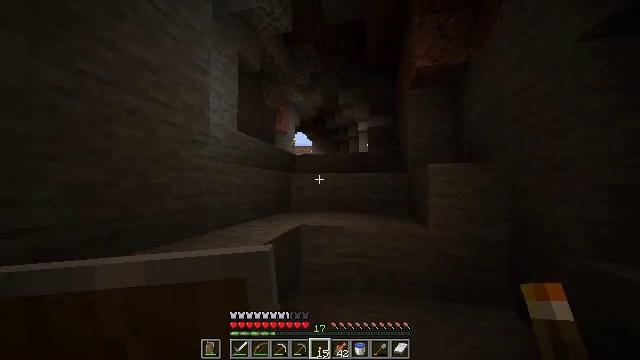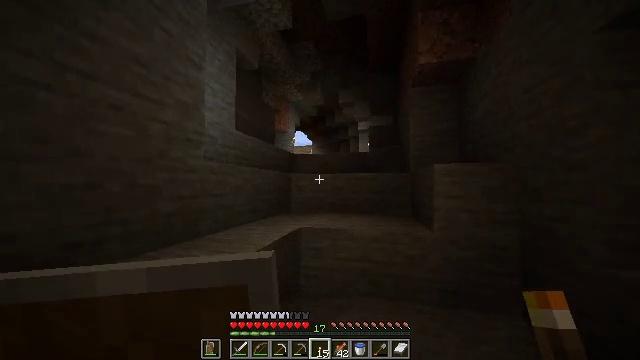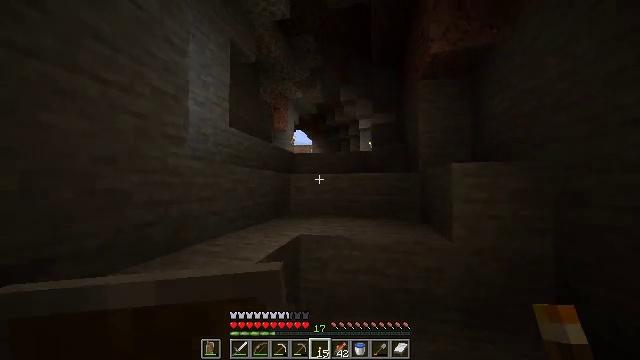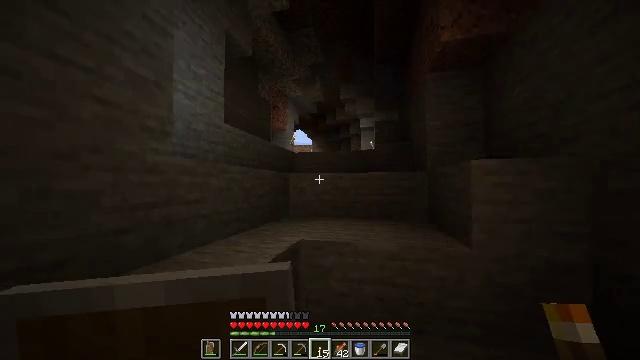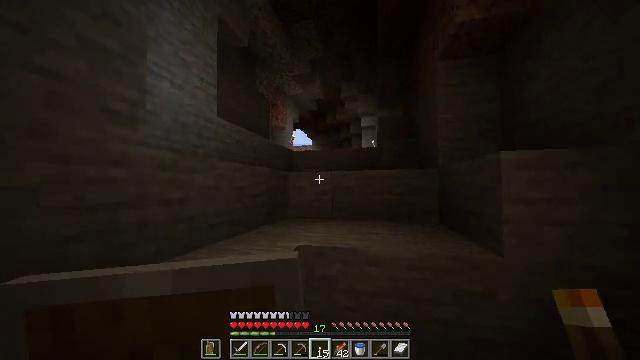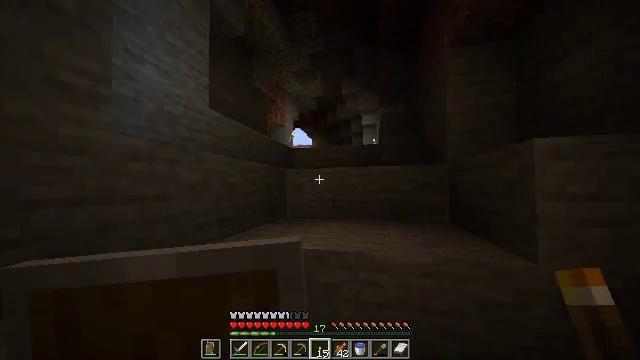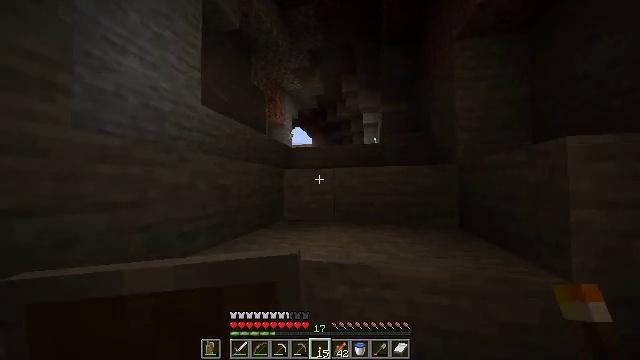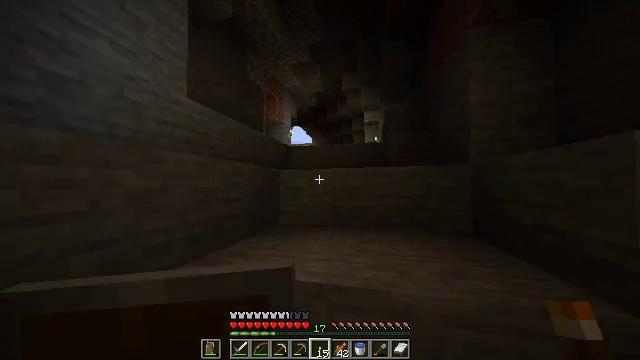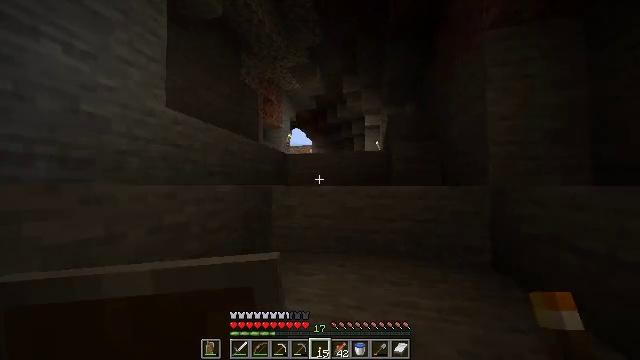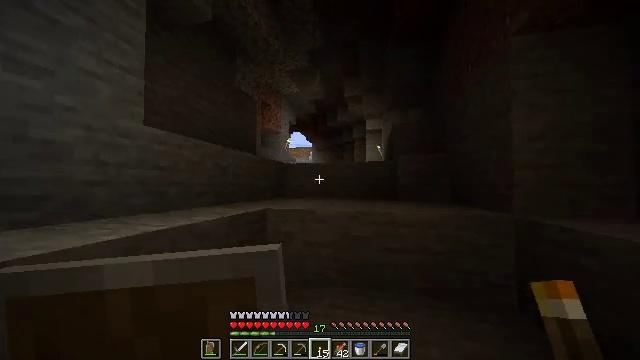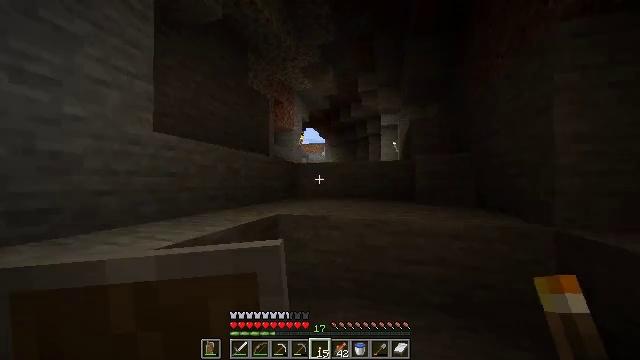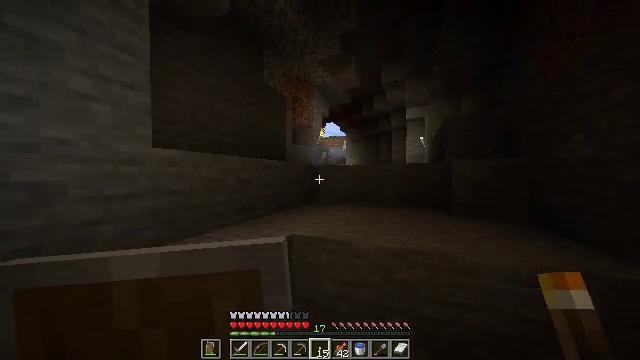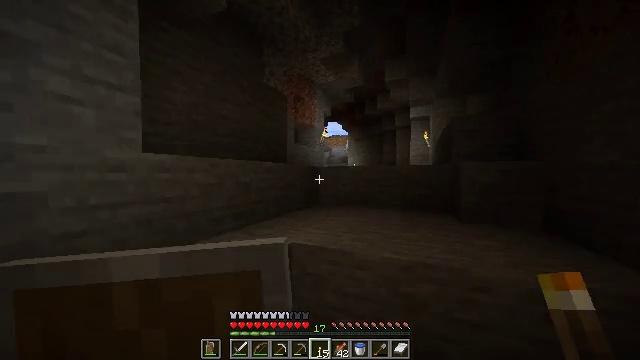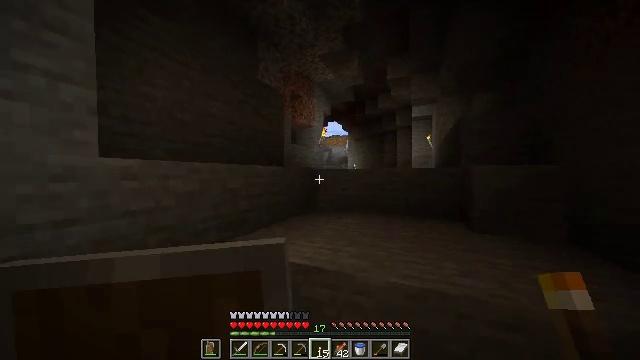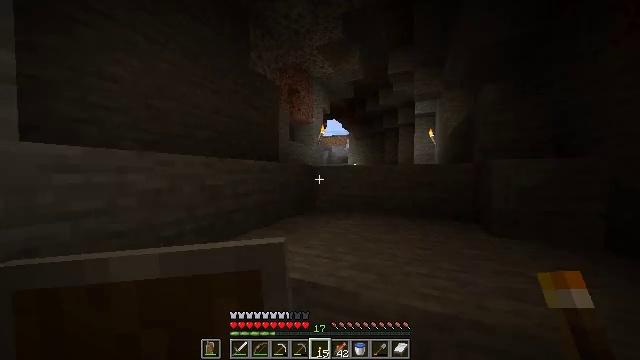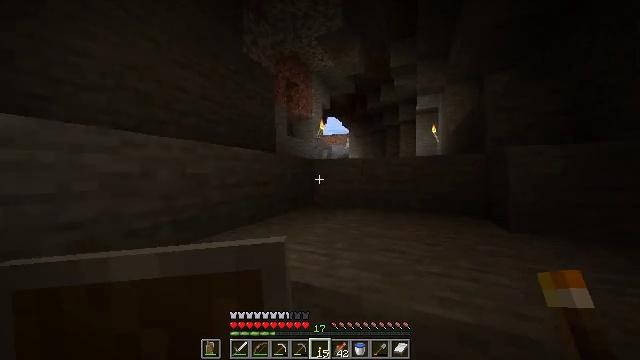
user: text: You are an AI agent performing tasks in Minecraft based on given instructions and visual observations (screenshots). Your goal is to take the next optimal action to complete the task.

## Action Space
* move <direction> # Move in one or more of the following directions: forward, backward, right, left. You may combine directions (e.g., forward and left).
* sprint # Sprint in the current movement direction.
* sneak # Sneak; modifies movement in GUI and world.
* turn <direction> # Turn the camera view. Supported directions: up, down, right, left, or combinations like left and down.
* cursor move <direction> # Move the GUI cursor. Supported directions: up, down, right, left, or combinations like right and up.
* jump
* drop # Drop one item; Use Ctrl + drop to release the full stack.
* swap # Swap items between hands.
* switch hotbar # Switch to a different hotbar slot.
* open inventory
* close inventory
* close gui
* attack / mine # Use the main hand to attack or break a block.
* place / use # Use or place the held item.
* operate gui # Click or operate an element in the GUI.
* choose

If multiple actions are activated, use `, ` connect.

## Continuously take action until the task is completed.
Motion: motion action
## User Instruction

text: Craft a redstone block.
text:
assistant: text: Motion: move forward
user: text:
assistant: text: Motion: move forward
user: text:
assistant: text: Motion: move forward
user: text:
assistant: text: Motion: move forward
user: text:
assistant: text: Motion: move forward
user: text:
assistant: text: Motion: move forward
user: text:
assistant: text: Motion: move forward
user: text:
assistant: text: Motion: move forward, jump
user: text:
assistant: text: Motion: move forward, jump
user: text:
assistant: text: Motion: move forward, turn left and down, jump
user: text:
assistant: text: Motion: move forward, turn left and down
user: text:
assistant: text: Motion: move forward
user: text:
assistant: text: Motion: move forward
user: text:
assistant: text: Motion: move forward
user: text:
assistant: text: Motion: move forward
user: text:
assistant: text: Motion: move forward, jump
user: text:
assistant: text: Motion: move forward, jump
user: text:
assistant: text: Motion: move forward, jump
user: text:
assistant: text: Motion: move forward, jump
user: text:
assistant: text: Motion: move forward
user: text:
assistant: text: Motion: move forward
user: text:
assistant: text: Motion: move forward, turn right
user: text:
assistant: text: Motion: move forward, turn right
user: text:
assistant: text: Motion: move forward, turn right
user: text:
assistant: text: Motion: move forward
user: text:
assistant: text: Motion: move forward
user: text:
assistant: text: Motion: move forward, sprint
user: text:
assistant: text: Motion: move forward, sprint
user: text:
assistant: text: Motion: move forward, sprint
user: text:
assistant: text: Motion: move forward